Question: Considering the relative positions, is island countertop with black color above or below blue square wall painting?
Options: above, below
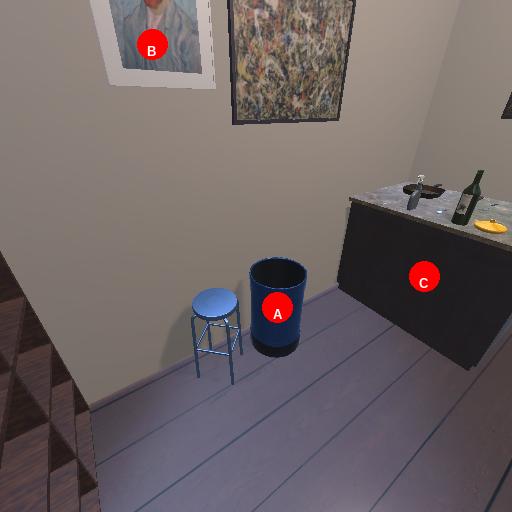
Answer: above